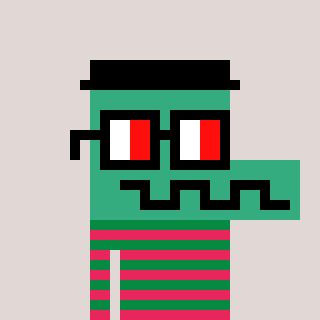
a pixel art character with square glasses with black frames and red eyes, a crocodile-shaped head and a green-colored body on a warm background